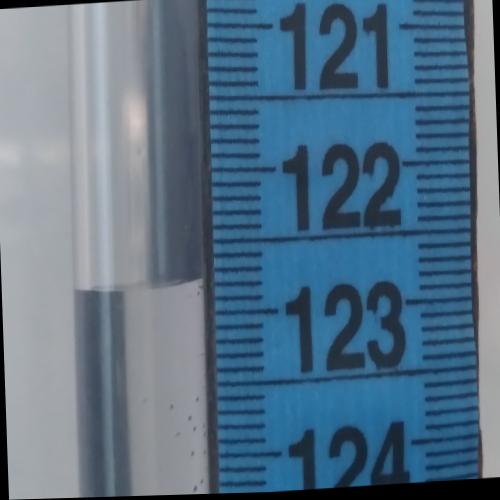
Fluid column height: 122.8 cm